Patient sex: M
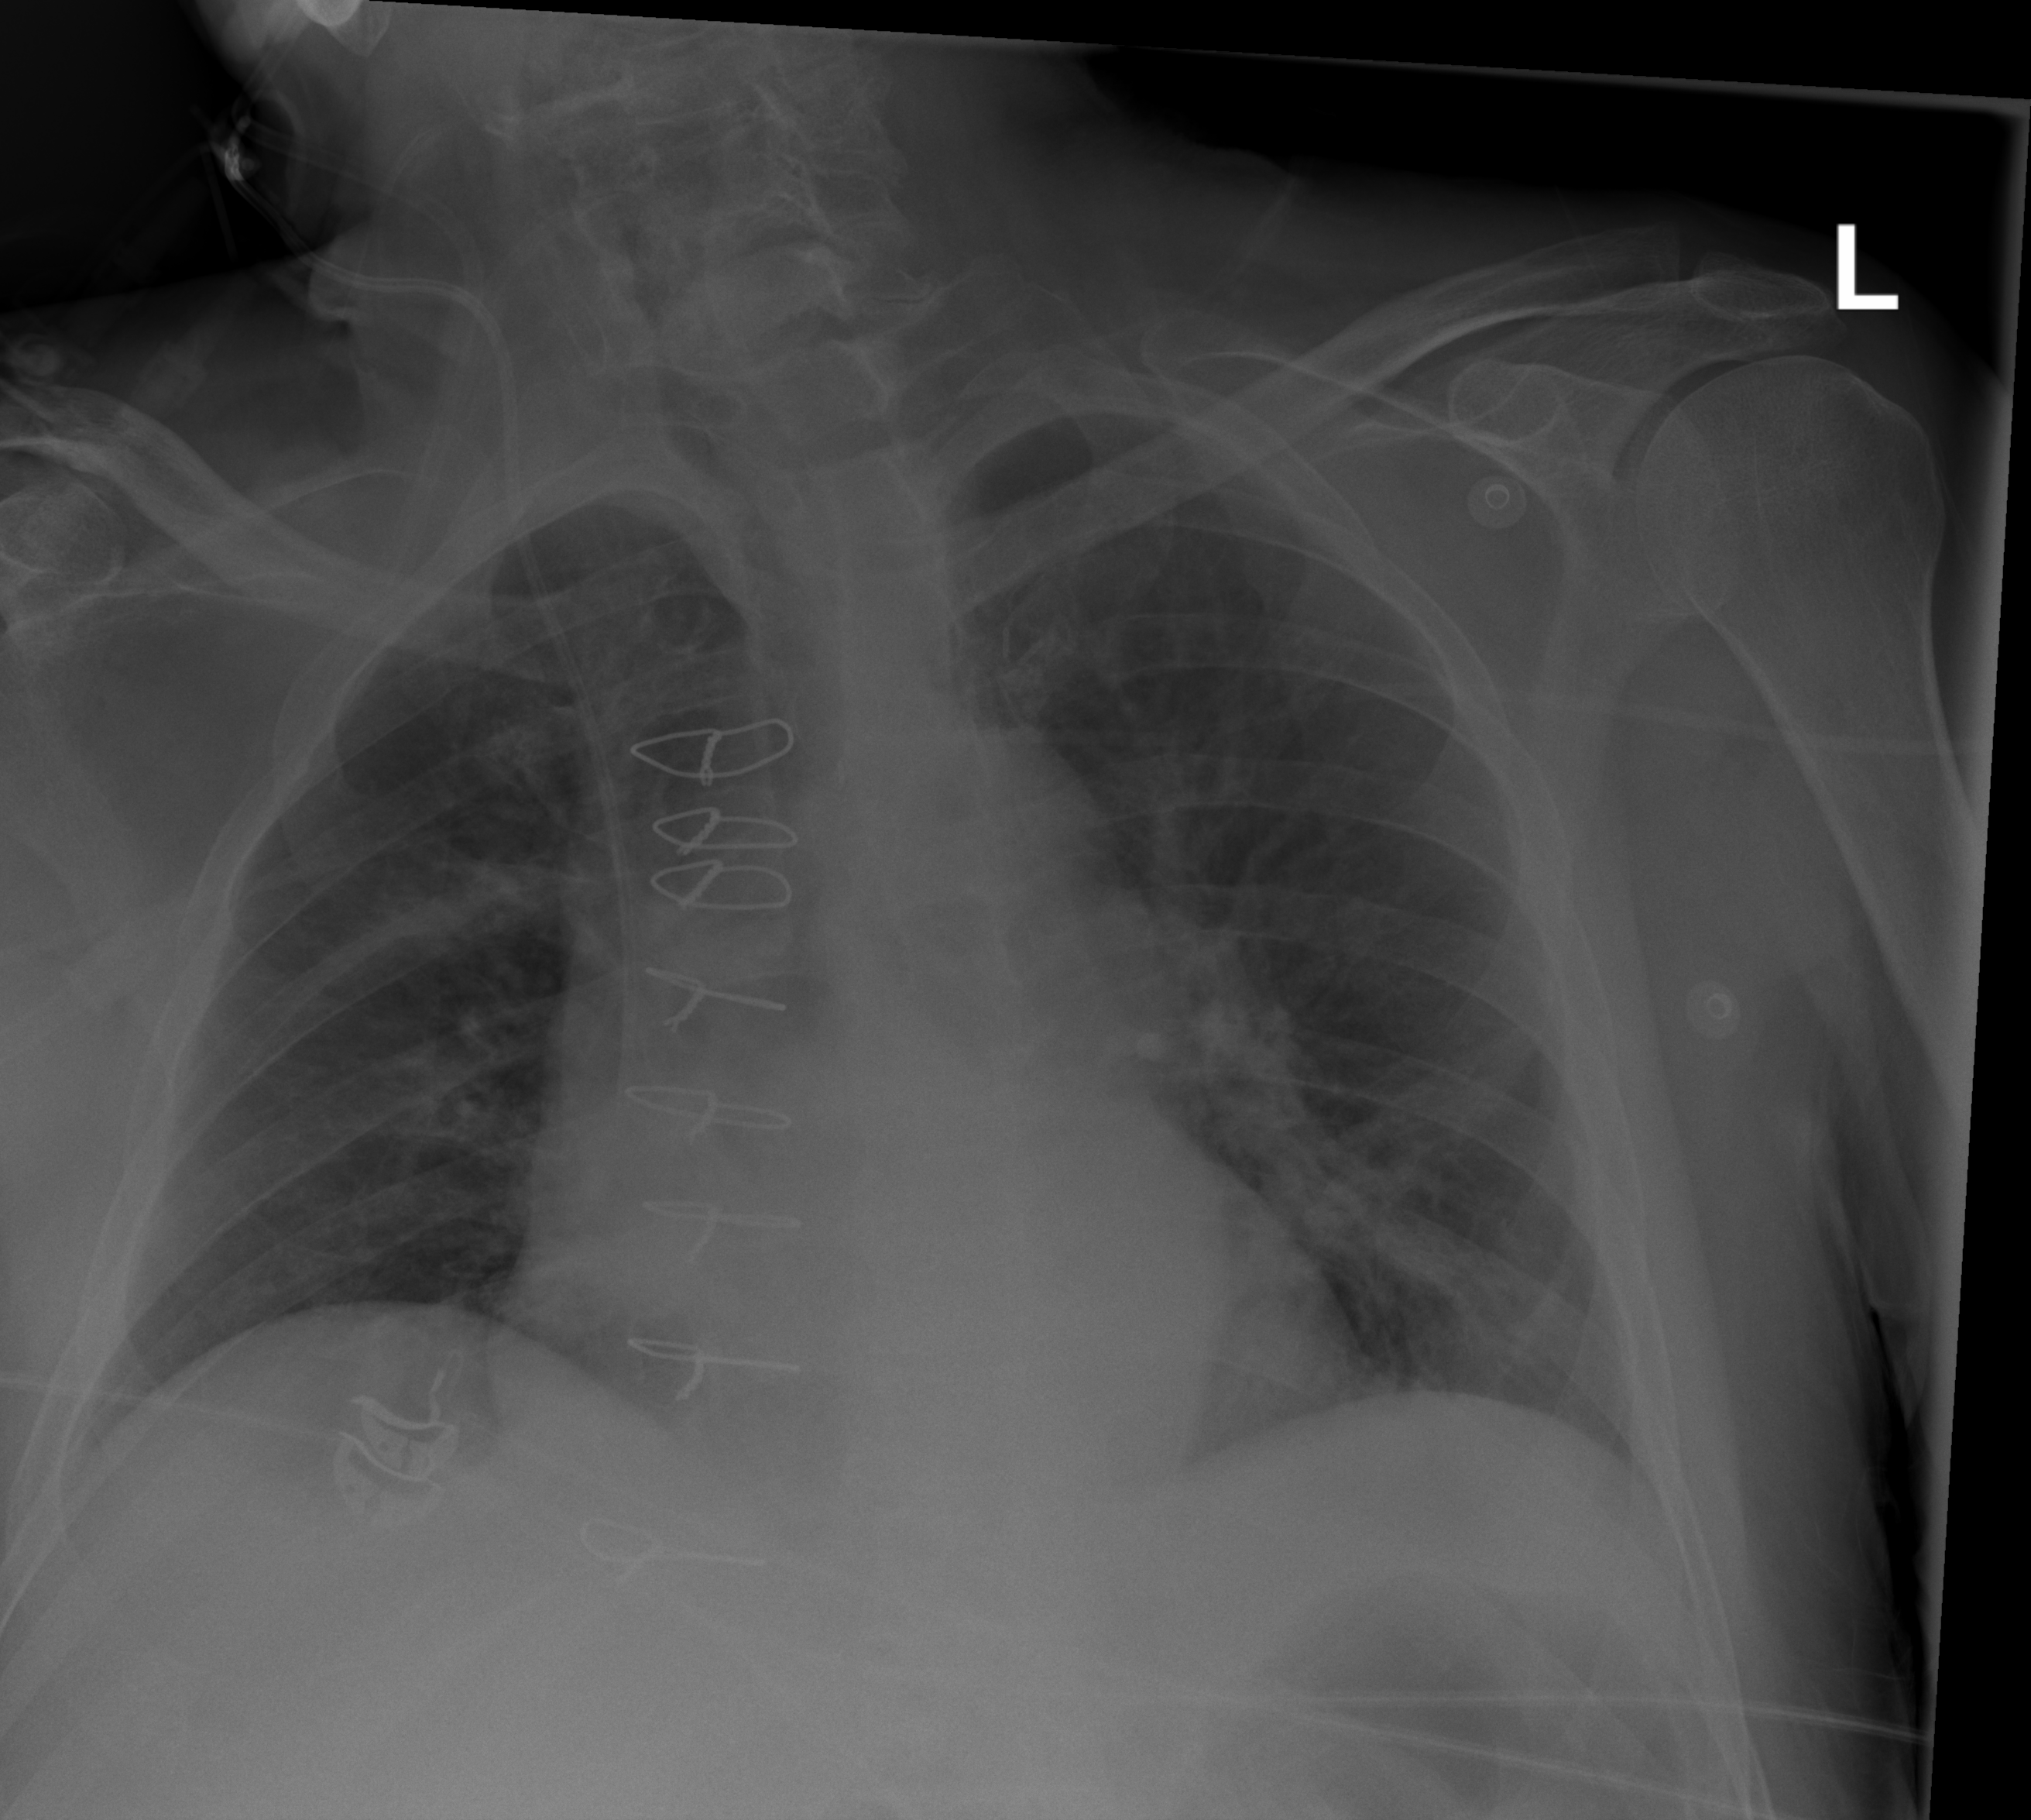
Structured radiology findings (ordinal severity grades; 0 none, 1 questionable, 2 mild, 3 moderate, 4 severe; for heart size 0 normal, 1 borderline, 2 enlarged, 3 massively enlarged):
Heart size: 2
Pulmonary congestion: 2
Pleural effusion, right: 0
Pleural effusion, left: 0
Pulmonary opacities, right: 0
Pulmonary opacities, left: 1
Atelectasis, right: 0
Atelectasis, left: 0